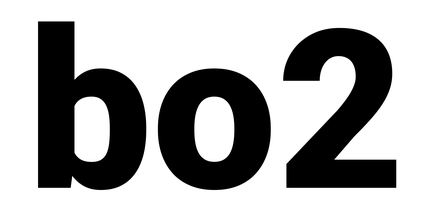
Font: Roboto_Black